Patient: sex M, age 75
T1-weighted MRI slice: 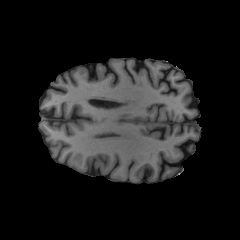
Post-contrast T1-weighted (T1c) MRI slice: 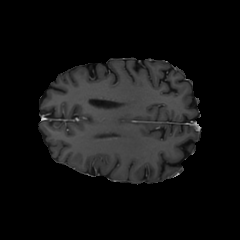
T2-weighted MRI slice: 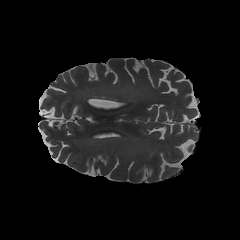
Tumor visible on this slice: no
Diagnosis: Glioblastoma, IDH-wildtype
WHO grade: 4